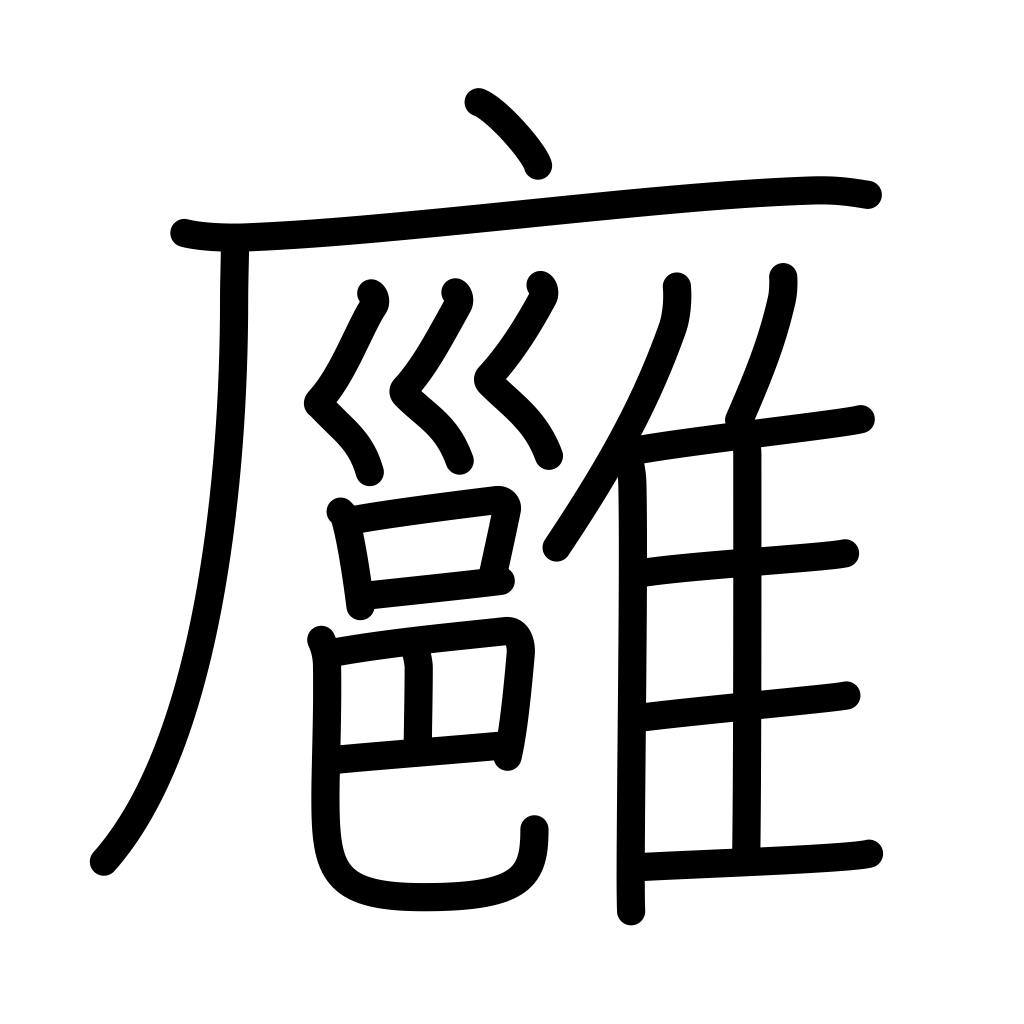
Meaning: mild, congenial, block, obstruct